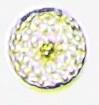
Label: Coscinodiscus